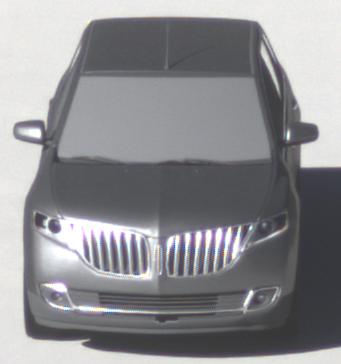
Make: Lincoln
Model: MKX
Detailed model: Gen. 1 CD3
Model produced from: 2010
Model produced until: 2015
Doors: 5
Color: gray
Road condition: dry road
Daytime: morning or afternoon
Contrast: high contrast